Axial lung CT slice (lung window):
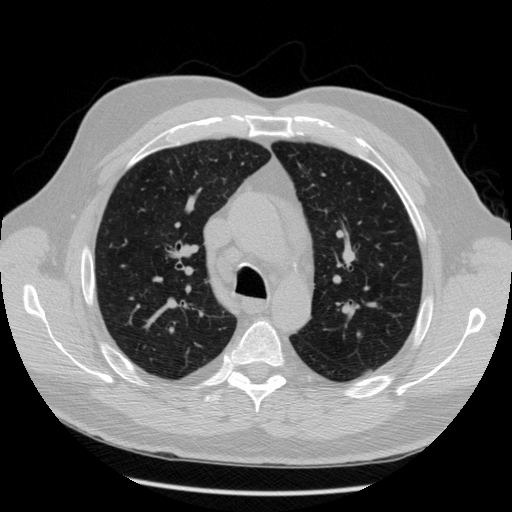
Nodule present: no